Interaction volume radius: 10 \u00c5
Interaction volume height: 50 \u00c5
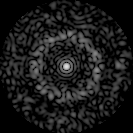
Disorder parameter: 0.8262